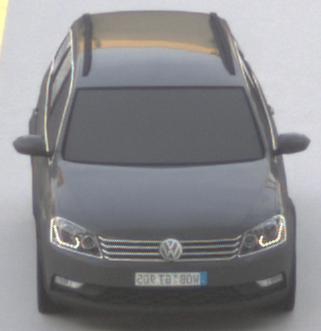
Make: VW
Model: Passat Alltrack 1.8 TSI
Detailed model: Passat (B7) Alltrack
Model produced from: 2012/03
Model produced until: 2013/06
Doors: 5
Color: gray
Road condition: dry road
Daytime: sunrise or sunset
Contrast: medium contrast